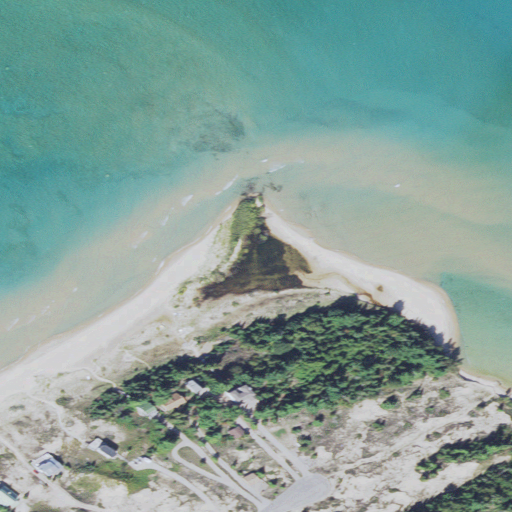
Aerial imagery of cape in Michigan named Sturgeon Bay Point containing open water, barren land, evergreen forest, medium intensity development, low intensity development, shrub, and high intensity development